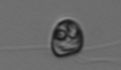
Label: flagellate_morphotype1